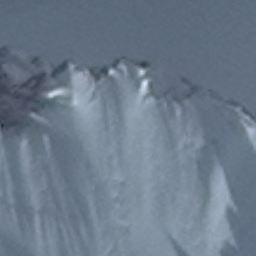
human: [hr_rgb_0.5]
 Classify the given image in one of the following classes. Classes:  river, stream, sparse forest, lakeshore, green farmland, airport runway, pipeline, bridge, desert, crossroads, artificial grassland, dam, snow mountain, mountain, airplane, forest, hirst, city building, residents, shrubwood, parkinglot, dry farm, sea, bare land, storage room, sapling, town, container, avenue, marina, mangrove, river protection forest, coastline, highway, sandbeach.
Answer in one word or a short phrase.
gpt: snow mountain